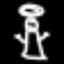
Label: angel